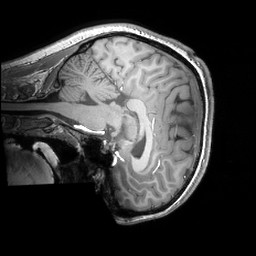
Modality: T1w
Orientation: sagittal
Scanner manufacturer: philips
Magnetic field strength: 7 T
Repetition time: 0.008 s
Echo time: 0.001974 s